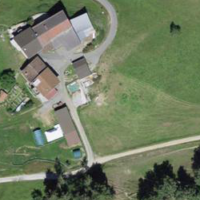
EUNIS habitat code: 55
Species observed at this site:
Campanula glomerata